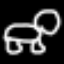
Label: frog